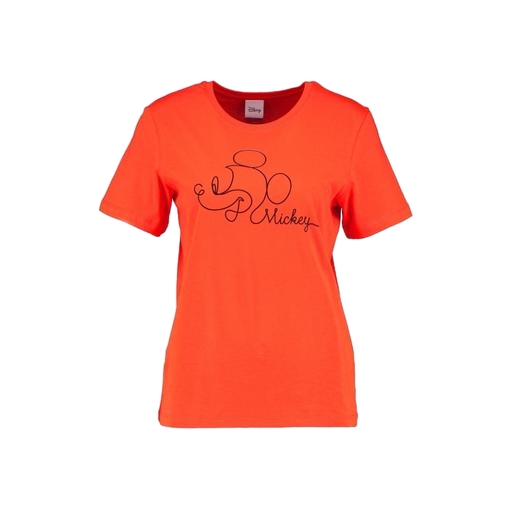
red plus size printed t-shirt only macy, red printed t-shirt only macy, black plus size printed t-shirt only macy, white background